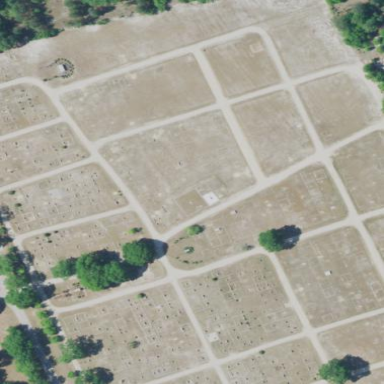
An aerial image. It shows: Grave yard.